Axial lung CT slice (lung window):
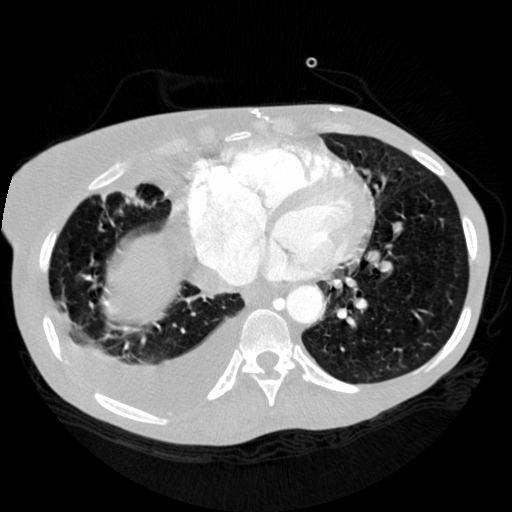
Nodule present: no